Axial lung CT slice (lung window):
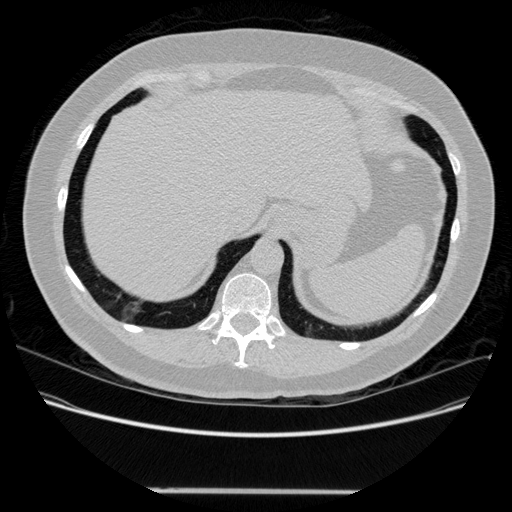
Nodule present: no